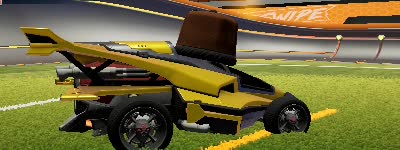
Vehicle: aftershock